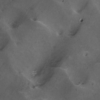
Label: not_dusty